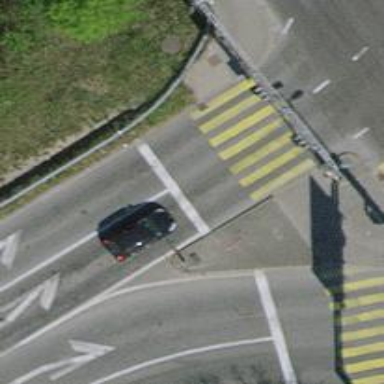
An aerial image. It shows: Road with traffic signals.